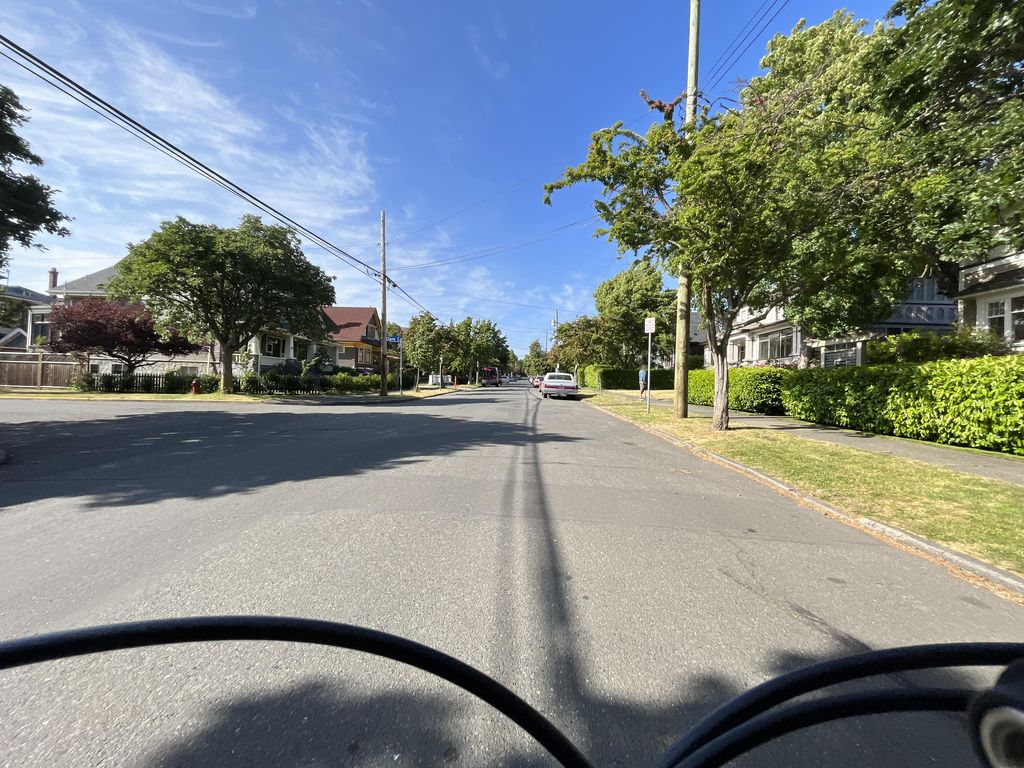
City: victoria